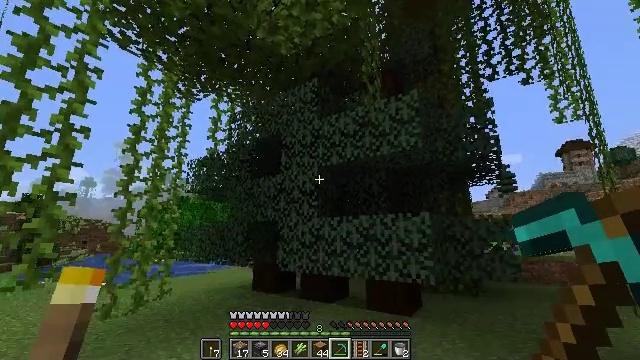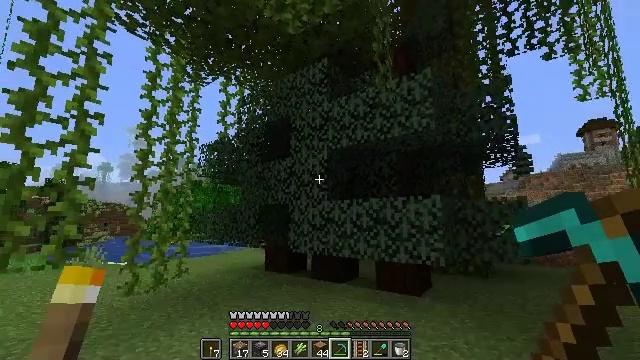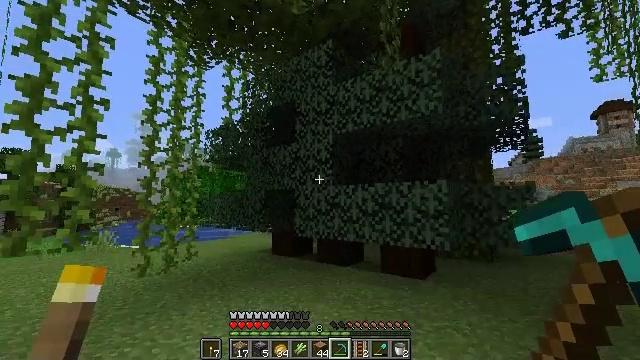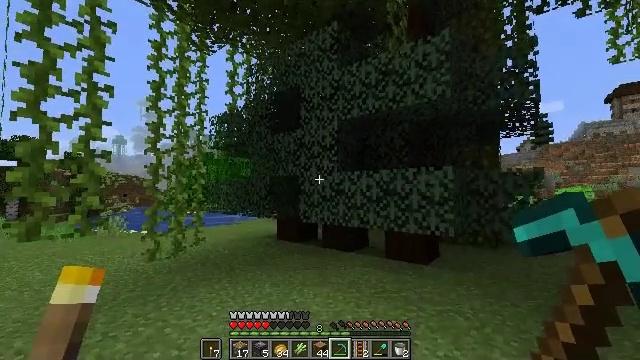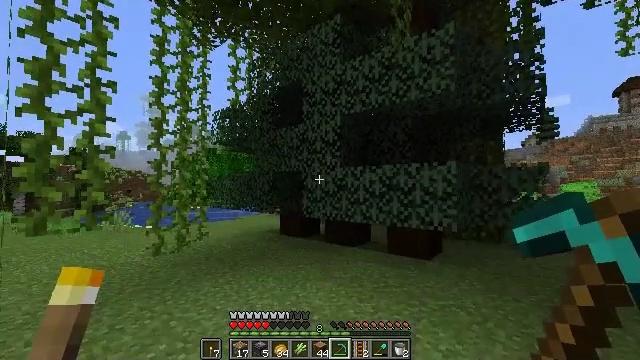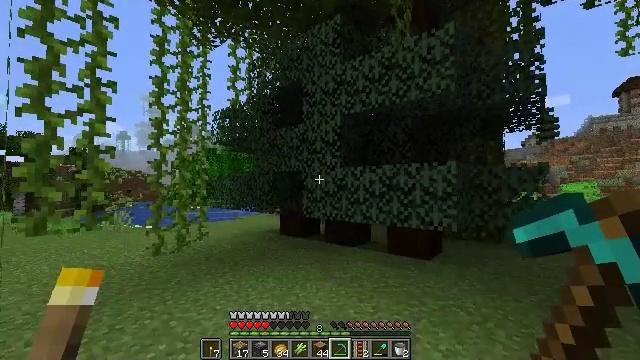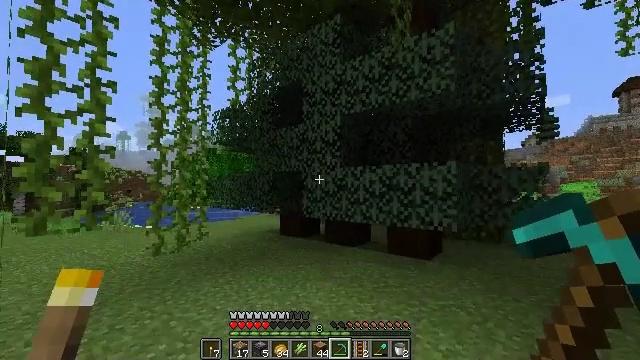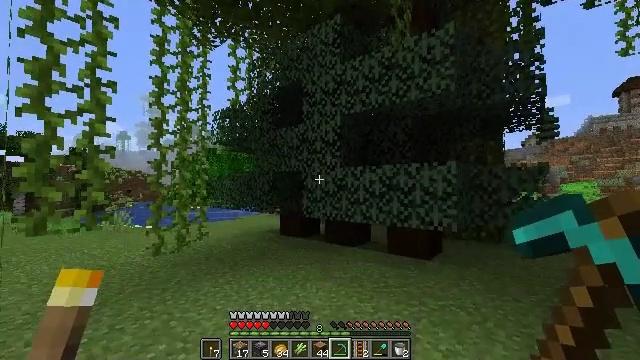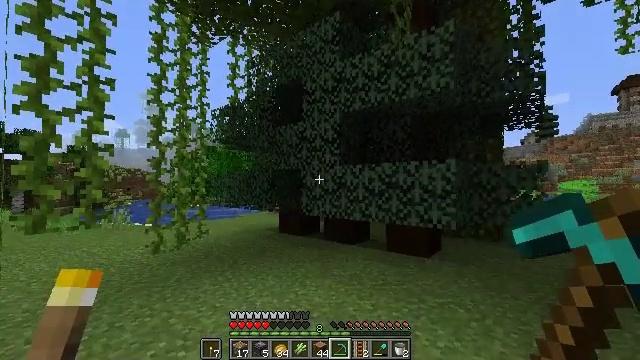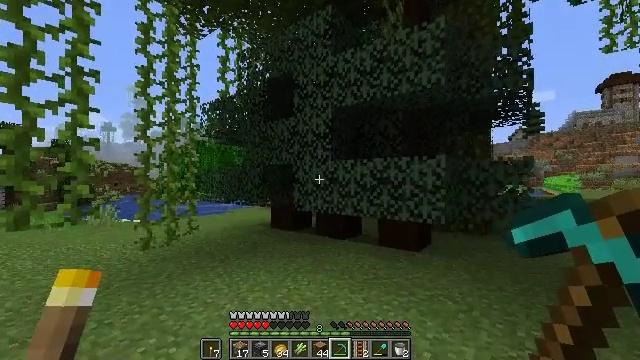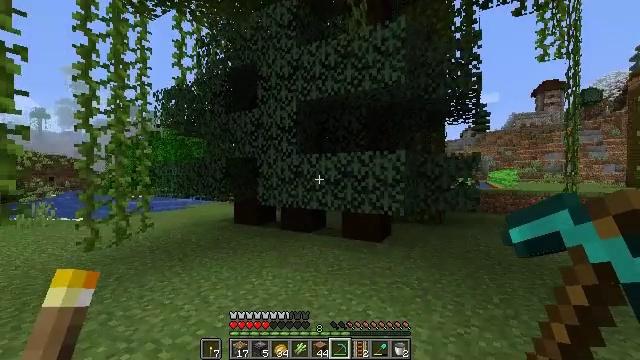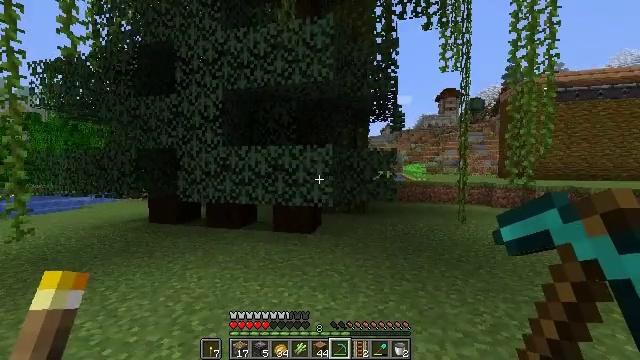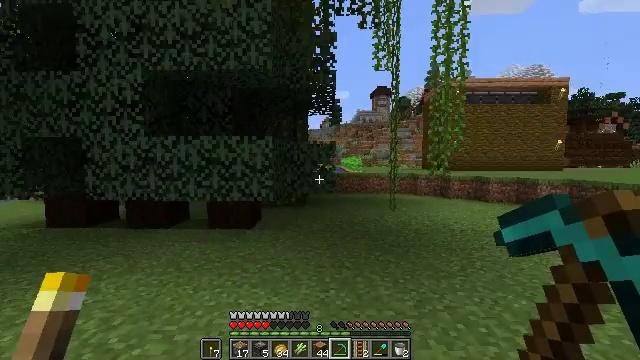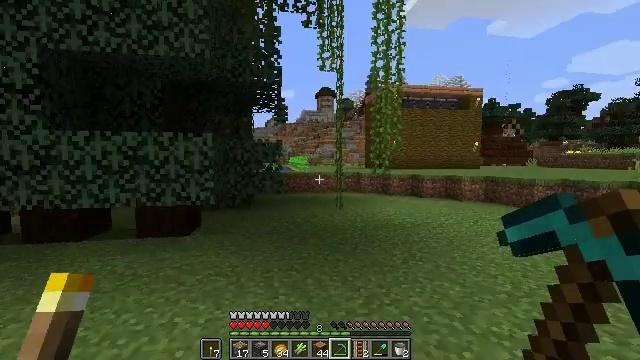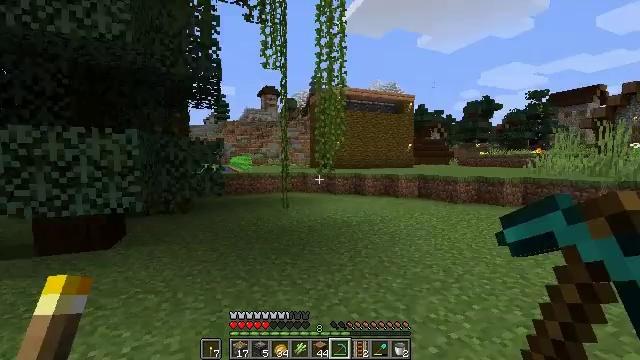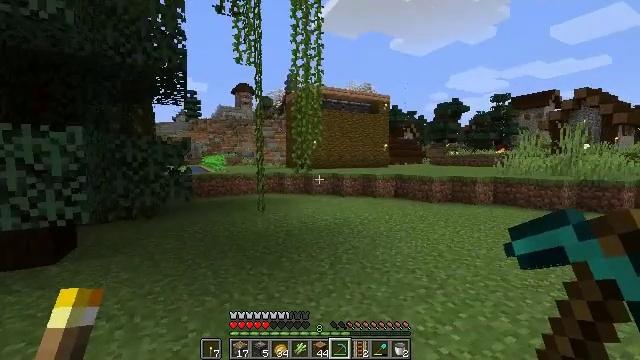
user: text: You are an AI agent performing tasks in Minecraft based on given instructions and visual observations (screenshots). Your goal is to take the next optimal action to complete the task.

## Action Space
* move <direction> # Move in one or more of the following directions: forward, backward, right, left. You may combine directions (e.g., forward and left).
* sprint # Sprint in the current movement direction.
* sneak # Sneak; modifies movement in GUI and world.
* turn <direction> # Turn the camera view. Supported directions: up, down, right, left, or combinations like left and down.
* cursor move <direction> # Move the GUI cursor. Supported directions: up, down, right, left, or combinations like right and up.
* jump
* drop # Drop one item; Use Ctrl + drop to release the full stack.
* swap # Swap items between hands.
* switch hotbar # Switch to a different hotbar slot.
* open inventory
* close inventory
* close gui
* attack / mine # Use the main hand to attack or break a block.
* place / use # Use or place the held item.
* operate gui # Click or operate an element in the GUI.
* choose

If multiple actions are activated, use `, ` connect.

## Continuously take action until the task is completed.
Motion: motion action
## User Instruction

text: Clear away tall grass.
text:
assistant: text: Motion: turn left and down
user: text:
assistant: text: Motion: turn left and down
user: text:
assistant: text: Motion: turn left and down
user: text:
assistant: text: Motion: turn down
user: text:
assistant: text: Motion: no_op
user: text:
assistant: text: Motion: no_op
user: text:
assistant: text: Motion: no_op
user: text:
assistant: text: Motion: no_op
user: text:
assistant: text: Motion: turn right and down
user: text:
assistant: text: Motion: turn right and down
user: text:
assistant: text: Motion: turn right and down
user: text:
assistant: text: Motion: move forward, turn right and down
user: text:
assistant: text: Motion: move forward, turn right
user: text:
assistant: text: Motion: move forward, turn right
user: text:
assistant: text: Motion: move forward, turn right
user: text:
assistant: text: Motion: move forward, turn up
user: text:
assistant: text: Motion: move forward, sprint, turn right
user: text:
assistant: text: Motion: move forward, sprint
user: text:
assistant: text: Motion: move forward, sprint
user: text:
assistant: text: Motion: move forward, sprint
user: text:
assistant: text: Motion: move forward
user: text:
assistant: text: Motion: move forward, turn right
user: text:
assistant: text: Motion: move forward, sprint
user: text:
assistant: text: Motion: move forward, sprint, turn right and down
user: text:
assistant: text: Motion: move forward, sprint, turn right and down
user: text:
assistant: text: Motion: move forward, sprint, turn right
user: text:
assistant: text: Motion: move forward, turn right
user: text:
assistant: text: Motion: move forward
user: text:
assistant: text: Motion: move forward
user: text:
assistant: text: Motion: move forward